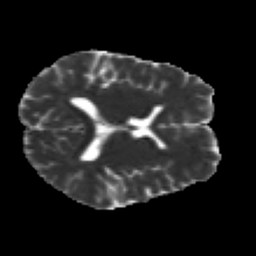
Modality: MD
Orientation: axial
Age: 25
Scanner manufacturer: siemens
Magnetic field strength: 3 T
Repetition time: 2.2 s
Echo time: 0.084 s